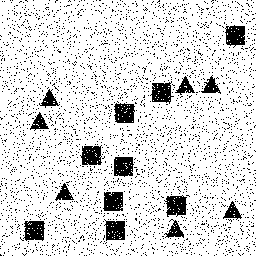
Squares: 9
Triangles: 7
Stars: 0
Total shapes: 16